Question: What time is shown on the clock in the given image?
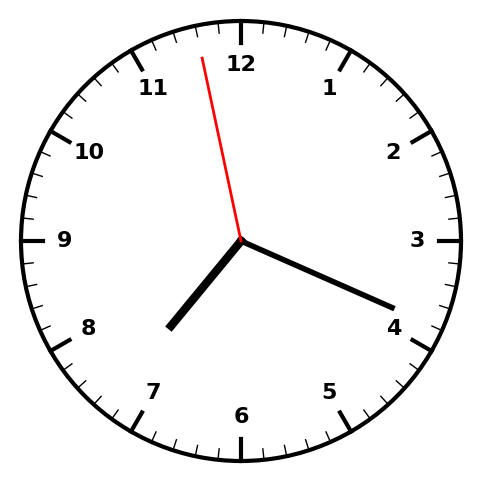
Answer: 07:18:58